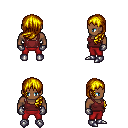
a pixel art fantasy rpg character, male body template, human, dark skin, maroon pirate shirt, red pants, blonde left-swept hairstyle, metal gloves, metal boots, four views (front, back, left, right), 2x2 character sprite sheet, small pixel art, hard edges, no anti-aliasing